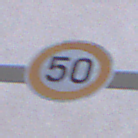
Verkehrszeichen: Geschwindigkeit50
Umgebung: Outdoor, Urban
Tageszeit: MorningAfternoon
Wetter: PartlyCloudy
Licht: Natural
Jahreszeit: NotSpecified
Kontrast: MediumContrast